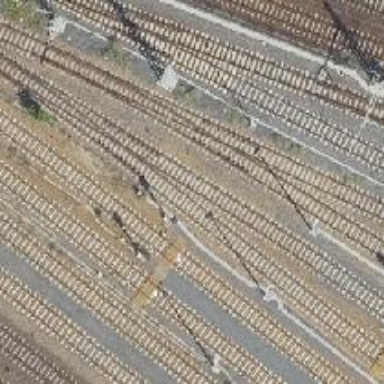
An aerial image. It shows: Railway signal.